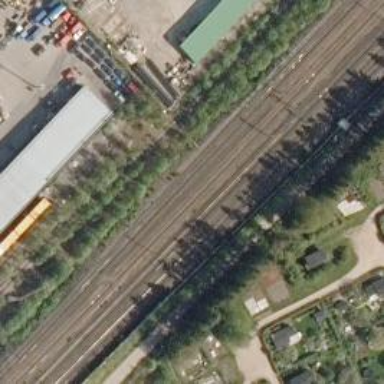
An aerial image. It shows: Railway signal supported by catenary mast.